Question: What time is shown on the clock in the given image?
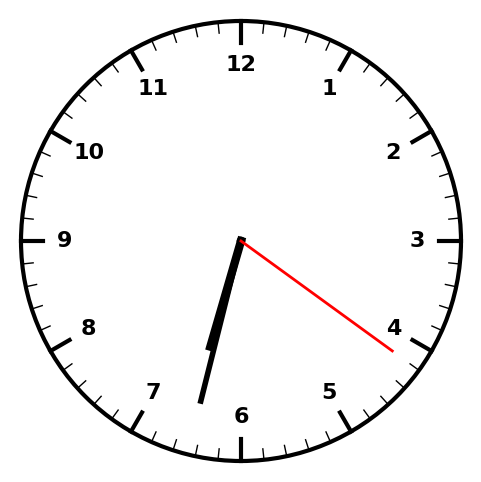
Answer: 06:32:21